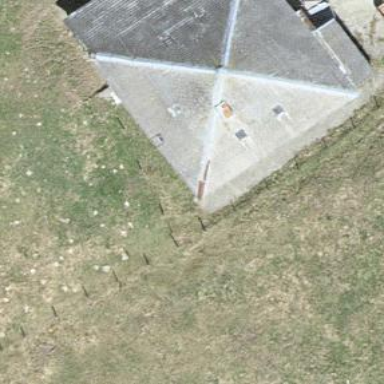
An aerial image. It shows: Building with pyramidal-shaped roof.